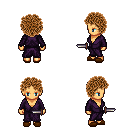
a pixel art fantasy rpg character, female body template, human, tanned skin, purple robe, gold greaves, brown curly afro hairstyle, brown slippers, dagger, four views (front, back, left, right), 2x2 character sprite sheet, small pixel art, hard edges, no anti-aliasing